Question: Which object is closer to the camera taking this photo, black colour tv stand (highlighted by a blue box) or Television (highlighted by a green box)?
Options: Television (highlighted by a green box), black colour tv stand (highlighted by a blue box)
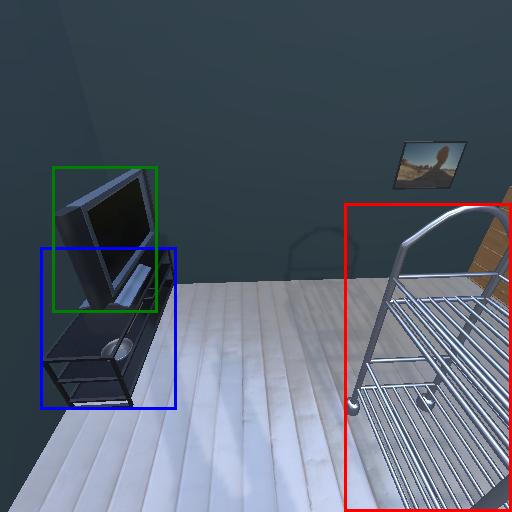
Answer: Television (highlighted by a green box)